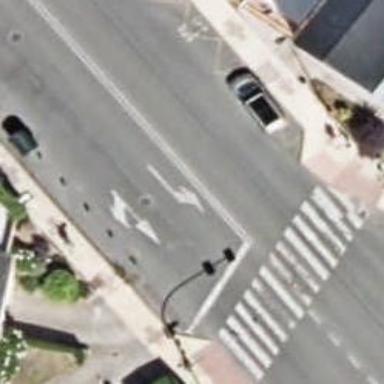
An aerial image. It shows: Road with traffic signals at crossing.